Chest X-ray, AP view. Patient: 35 years old, sex F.
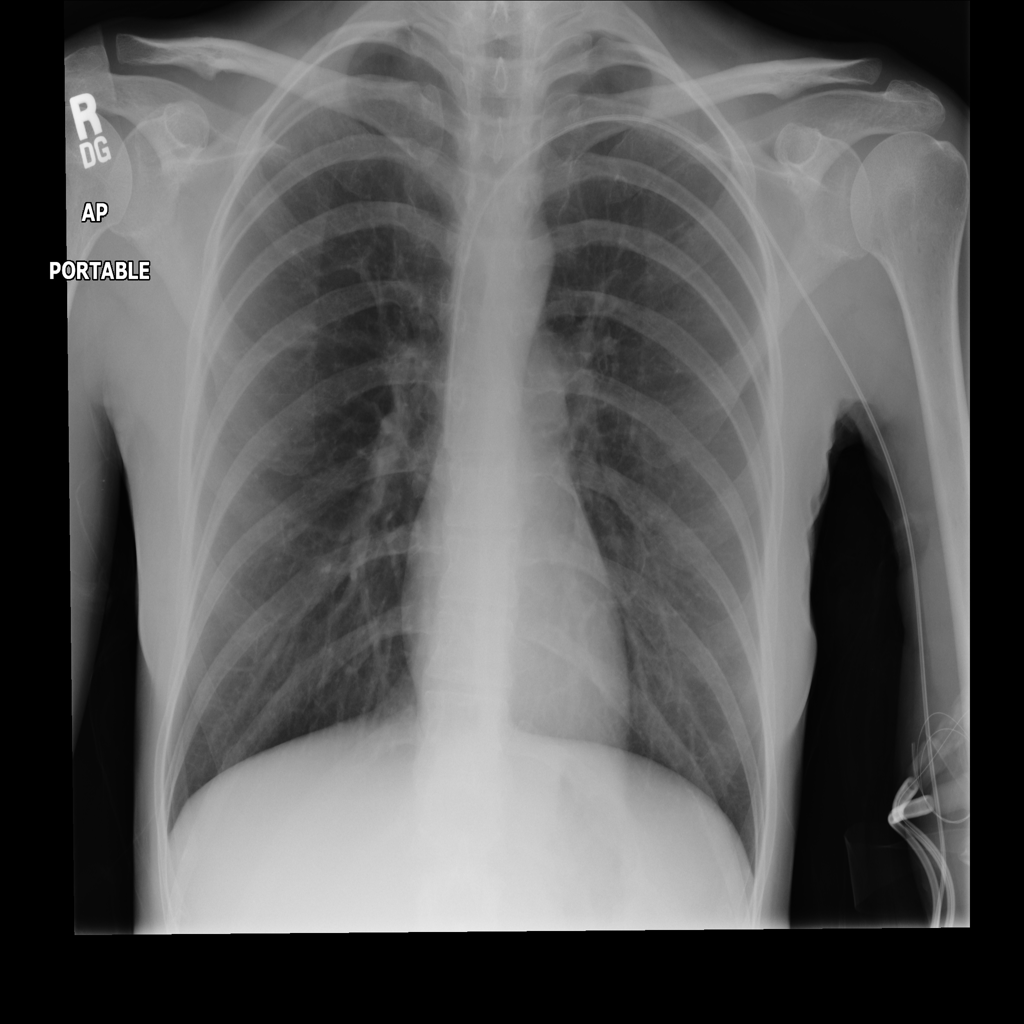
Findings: No Finding